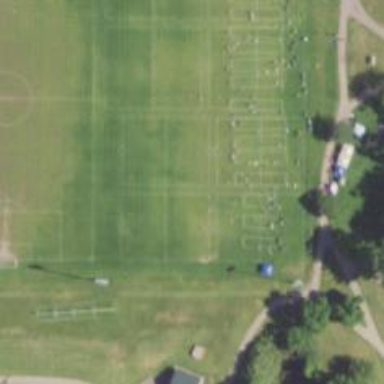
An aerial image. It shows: Grass pitch used for soccer.